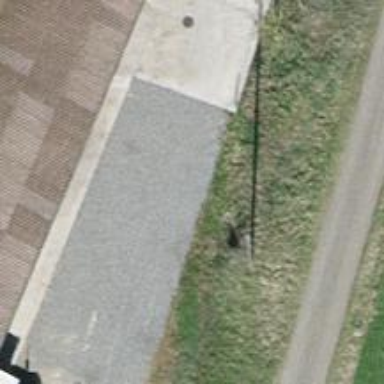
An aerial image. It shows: Power pole.